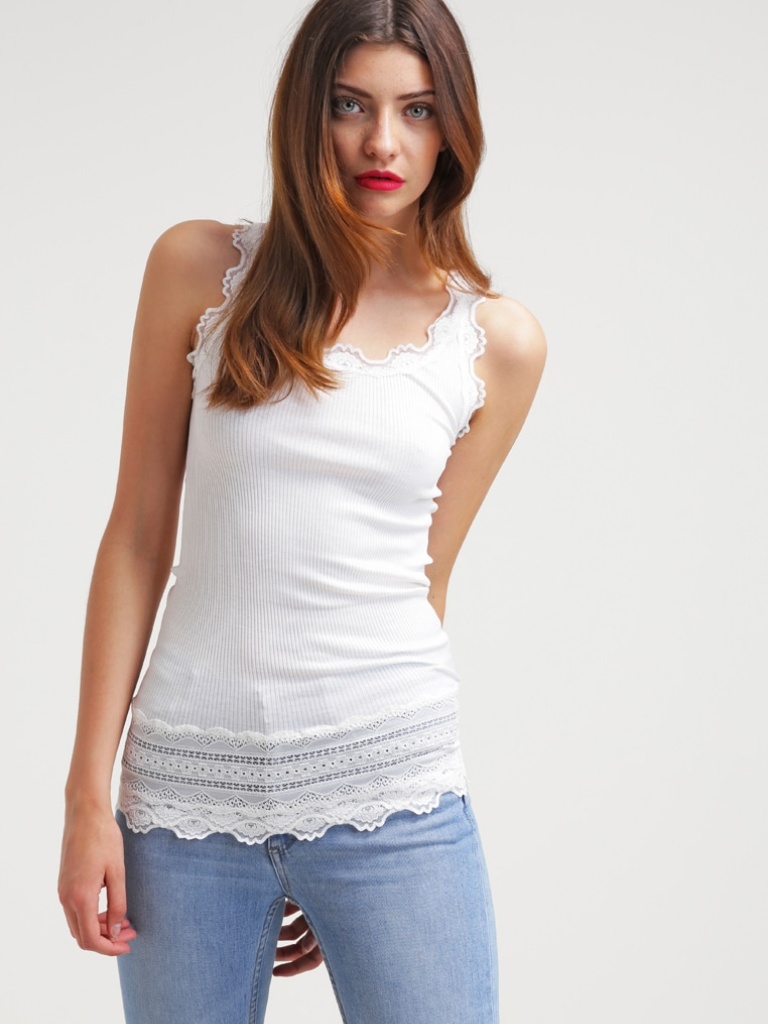
cotton tight sleeveless hip length Untucked scoop tank